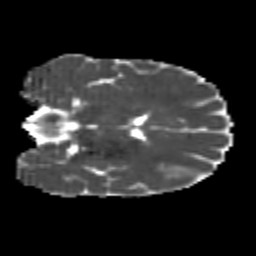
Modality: MD
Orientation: coronal
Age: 22
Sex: female
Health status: healthy
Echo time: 0.074 s